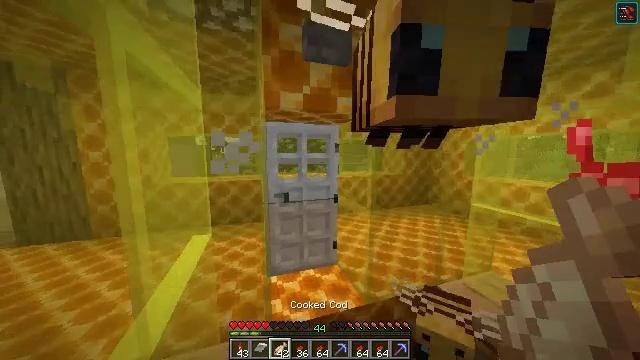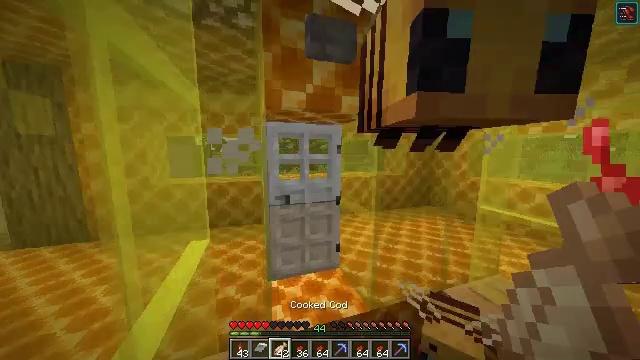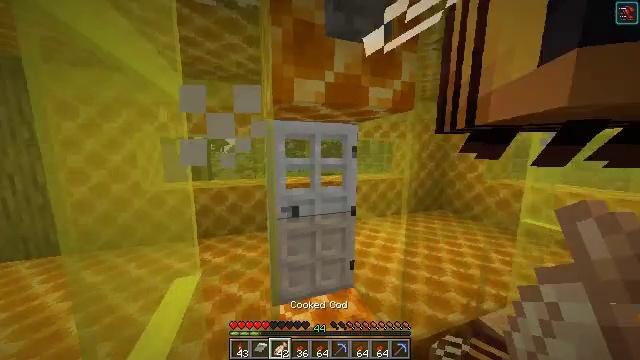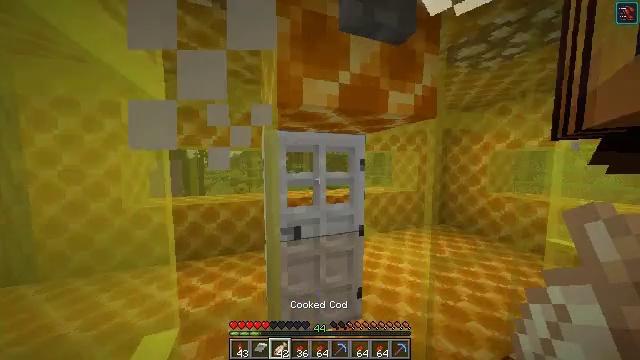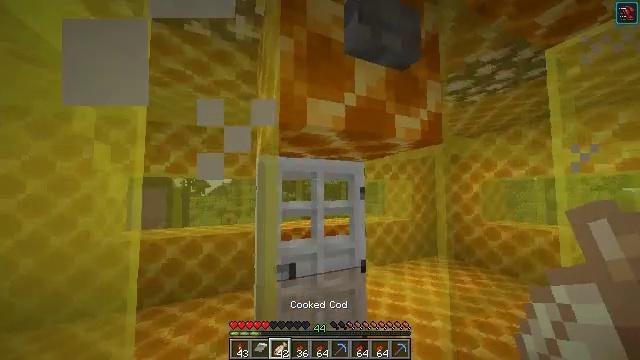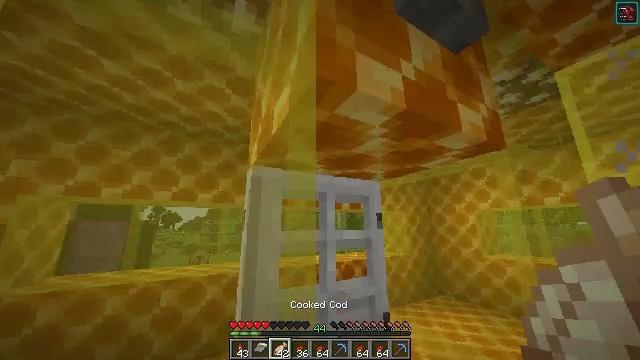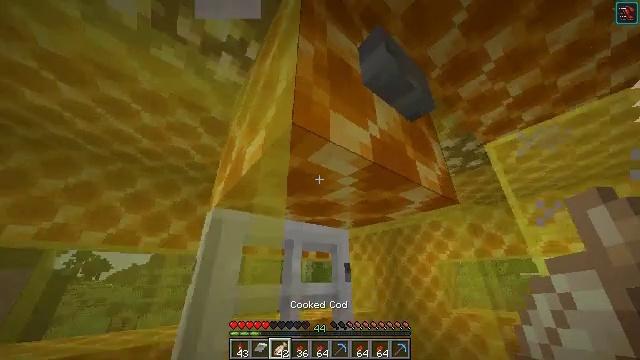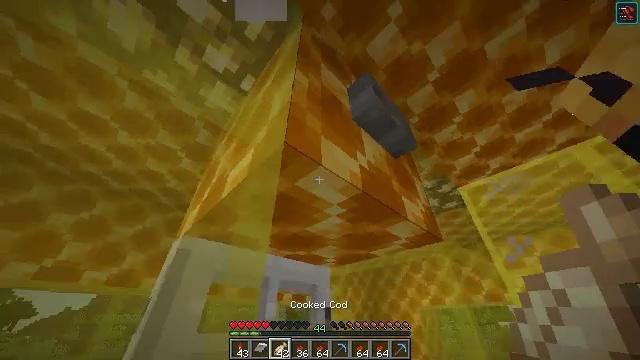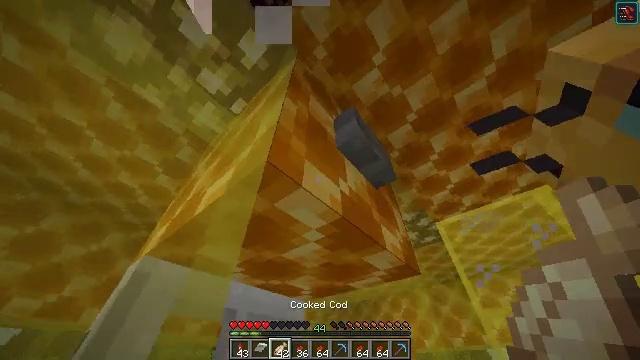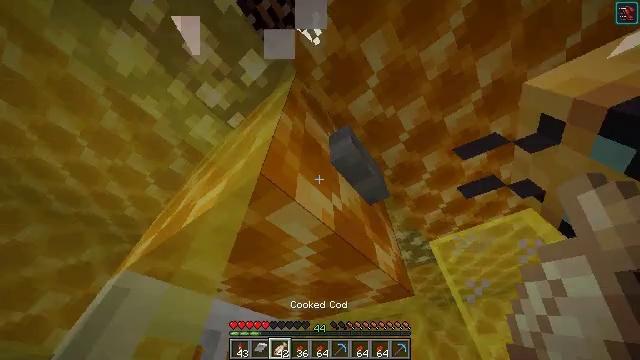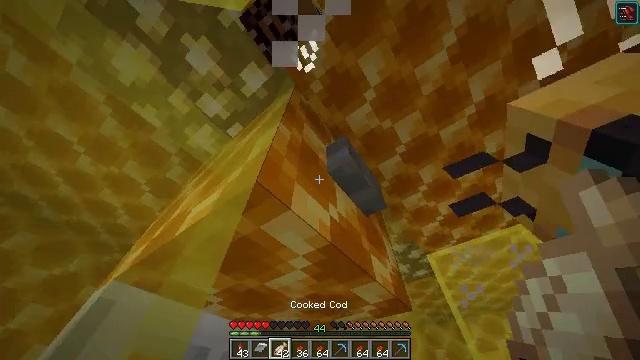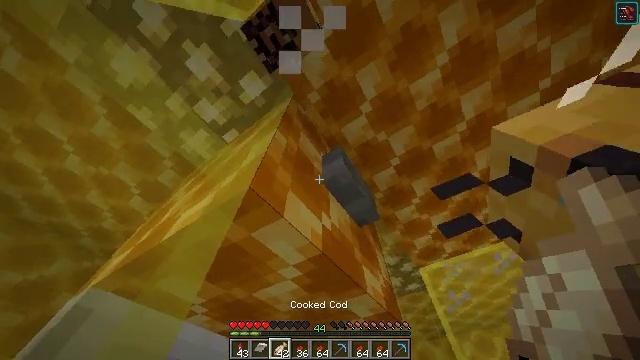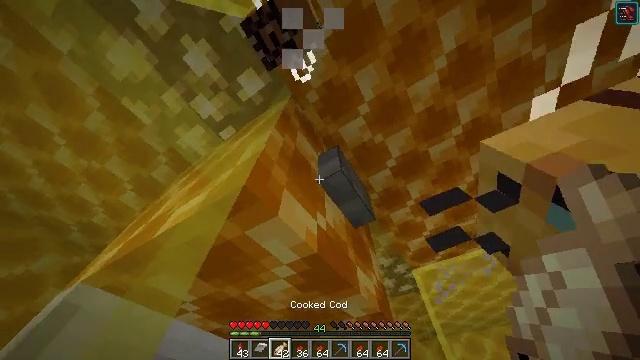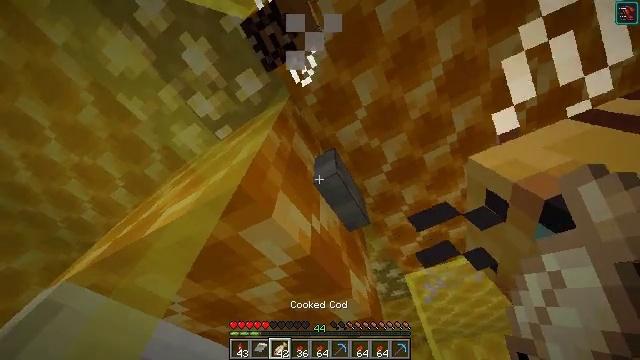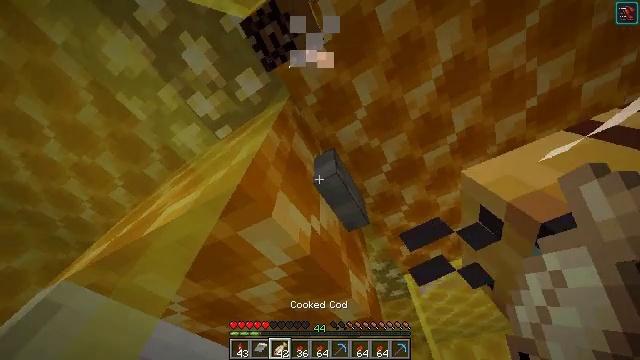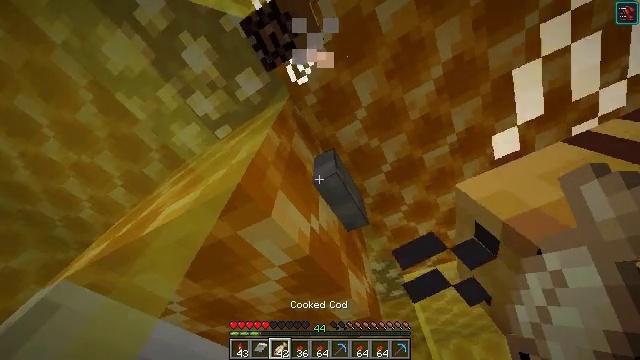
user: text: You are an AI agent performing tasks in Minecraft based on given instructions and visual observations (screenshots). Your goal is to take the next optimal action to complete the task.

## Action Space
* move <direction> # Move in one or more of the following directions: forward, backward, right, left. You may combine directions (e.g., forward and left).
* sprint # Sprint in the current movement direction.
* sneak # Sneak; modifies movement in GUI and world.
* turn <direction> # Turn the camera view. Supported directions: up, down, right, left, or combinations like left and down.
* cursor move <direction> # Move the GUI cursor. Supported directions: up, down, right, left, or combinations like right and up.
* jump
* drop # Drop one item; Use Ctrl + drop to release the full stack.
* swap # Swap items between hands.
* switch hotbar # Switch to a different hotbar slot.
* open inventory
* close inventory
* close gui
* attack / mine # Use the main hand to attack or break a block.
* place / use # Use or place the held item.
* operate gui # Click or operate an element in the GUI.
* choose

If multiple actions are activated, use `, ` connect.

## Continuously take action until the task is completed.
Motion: motion action
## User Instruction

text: Gather honey bottles to craft a honey block.
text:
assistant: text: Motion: move forward and move left
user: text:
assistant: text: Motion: move forward and move left
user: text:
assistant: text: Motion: move forward and move left, turn right and up
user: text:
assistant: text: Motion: move forward and move left, turn right and up
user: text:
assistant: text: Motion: move left, turn right and up
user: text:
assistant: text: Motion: turn right and up
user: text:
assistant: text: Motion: turn right and up
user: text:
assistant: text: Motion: turn right and up
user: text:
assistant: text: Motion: turn right and up
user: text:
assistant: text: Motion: turn right and up
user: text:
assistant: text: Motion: turn right and up
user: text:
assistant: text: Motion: turn right
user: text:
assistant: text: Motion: turn right
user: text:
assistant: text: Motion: no_op
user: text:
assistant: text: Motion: no_op
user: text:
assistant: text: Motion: no_op
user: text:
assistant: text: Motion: turn right
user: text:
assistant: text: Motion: turn right
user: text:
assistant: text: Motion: use / place
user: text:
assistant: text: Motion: use / place
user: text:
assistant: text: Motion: turn left and down
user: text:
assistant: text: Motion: turn left and down
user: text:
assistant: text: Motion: turn left and down
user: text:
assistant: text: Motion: move forward, turn left and down
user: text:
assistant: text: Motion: move forward, turn left and down
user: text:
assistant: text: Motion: move forward, turn down
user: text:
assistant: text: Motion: move forward
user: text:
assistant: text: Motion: move forward
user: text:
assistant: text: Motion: move forward
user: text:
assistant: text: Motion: move forward